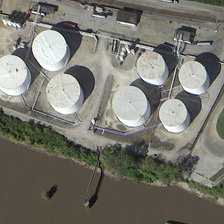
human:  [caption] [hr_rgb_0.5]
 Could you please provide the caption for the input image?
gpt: several storage tanks are near a river .

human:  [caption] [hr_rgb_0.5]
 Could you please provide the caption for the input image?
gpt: several white circle tanks connected by pipes are located near the river .

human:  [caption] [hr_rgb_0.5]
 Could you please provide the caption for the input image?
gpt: several white circle tanks connected by pipes are located near the river .

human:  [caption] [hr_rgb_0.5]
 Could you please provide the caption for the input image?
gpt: several storage tanks are near a river .

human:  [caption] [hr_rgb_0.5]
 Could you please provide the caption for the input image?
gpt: several storage tanks are near a river .